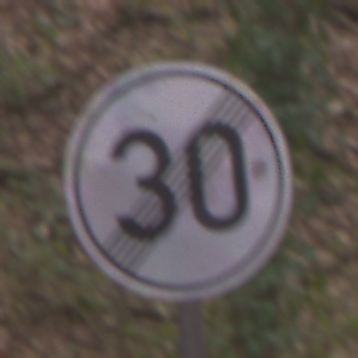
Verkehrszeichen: EndeGeschwindigkeit30
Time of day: Midday
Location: Outdoor (Nature)
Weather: Overcast
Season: Autumn
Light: Natural